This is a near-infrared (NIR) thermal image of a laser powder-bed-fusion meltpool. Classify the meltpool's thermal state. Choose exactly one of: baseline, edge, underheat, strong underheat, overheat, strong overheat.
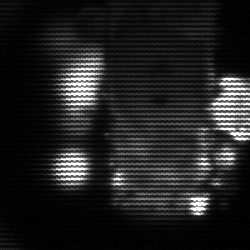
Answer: strong underheat